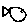
Label: fish